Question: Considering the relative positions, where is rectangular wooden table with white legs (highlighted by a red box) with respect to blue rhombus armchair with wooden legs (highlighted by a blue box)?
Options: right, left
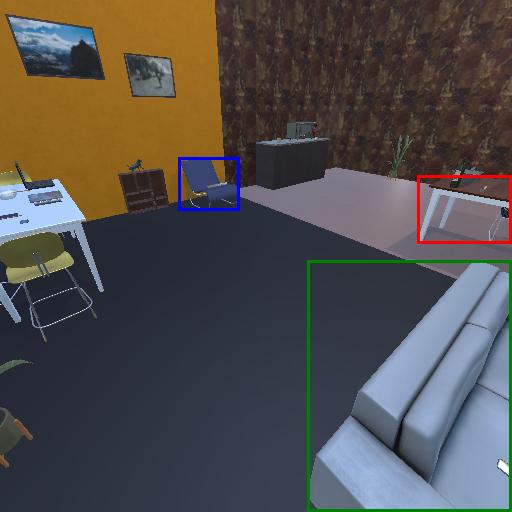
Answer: right